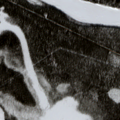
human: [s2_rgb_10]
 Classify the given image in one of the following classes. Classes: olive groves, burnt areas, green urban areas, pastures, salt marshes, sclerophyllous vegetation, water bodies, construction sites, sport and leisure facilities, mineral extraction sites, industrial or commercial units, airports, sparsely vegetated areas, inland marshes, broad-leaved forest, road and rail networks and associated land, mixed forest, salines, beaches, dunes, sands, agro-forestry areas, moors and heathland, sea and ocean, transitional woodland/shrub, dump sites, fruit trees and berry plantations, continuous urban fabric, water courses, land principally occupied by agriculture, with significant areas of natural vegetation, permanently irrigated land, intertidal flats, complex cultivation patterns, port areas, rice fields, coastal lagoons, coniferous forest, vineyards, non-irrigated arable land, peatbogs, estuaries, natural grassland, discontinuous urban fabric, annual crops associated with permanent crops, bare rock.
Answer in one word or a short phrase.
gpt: coniferous forest, transitional woodland/shrub, water courses